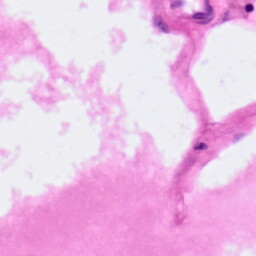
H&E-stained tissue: Pancreatic